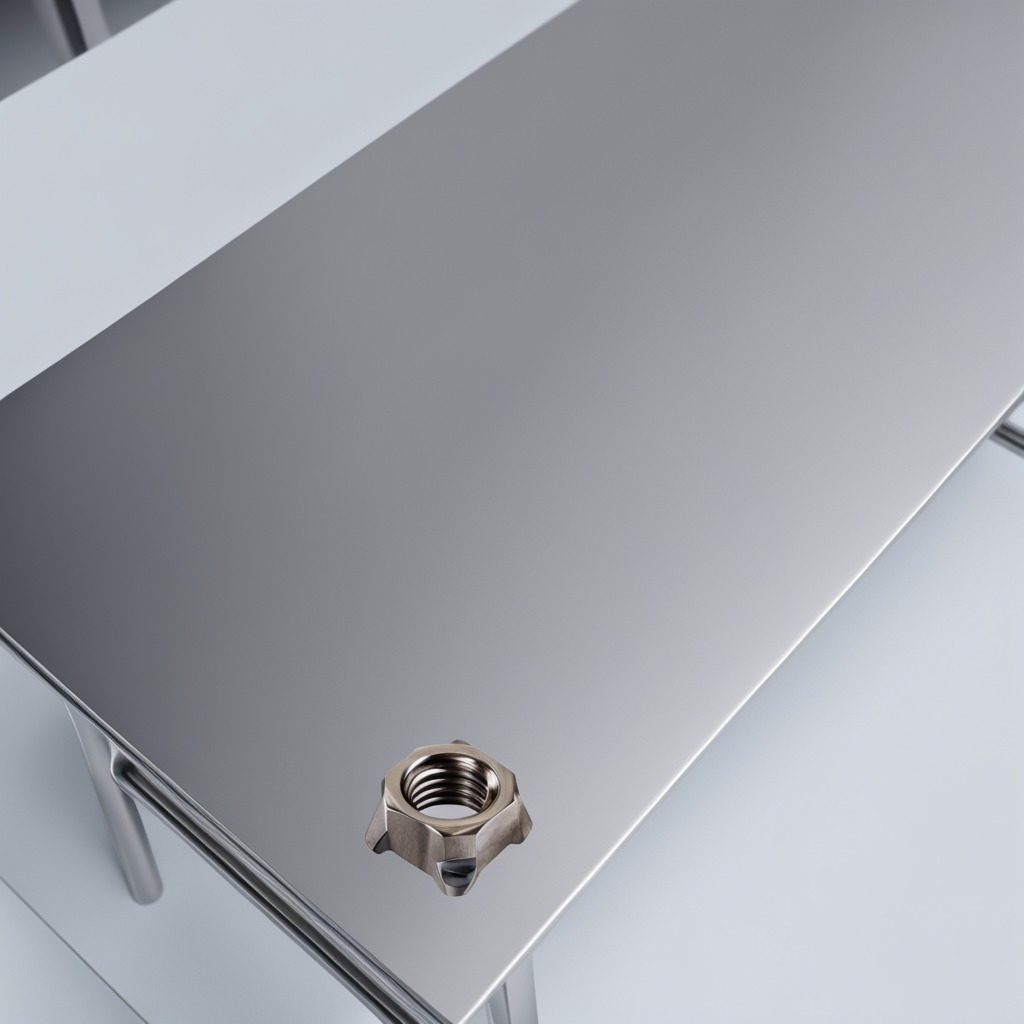
A metal nut is lying on the stainless steel table in a high-end prototyping lab.